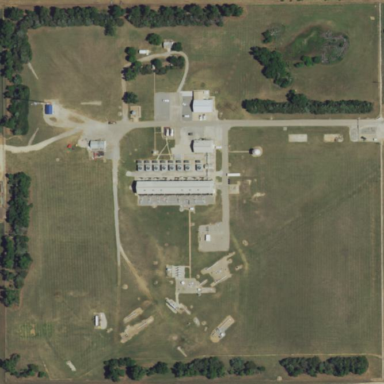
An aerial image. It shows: Compression substation.